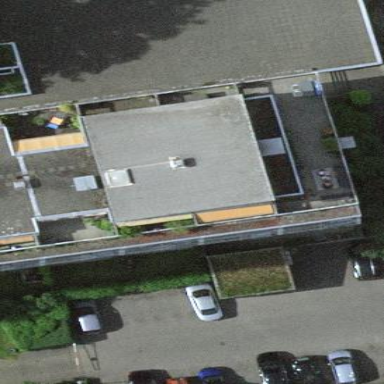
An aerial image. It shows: Part of building is shown in the image.